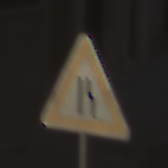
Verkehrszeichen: EinseitigVerengteFahrbahnRechts
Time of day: Midday
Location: Outdoor (Urban)
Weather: Clear
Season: NotSpecified
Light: Natural